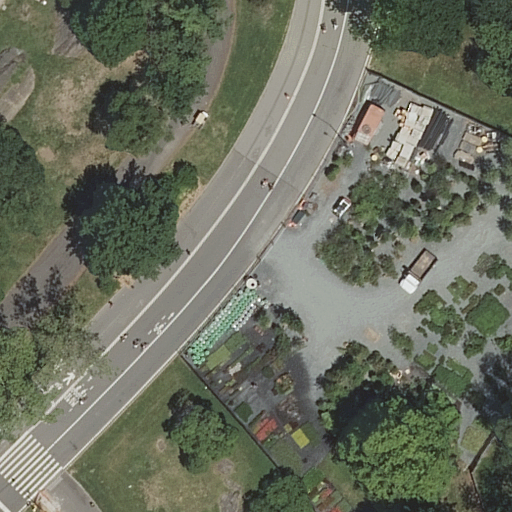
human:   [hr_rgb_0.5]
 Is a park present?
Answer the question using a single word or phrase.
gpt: yes

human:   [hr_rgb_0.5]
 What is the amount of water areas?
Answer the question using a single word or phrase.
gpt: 0

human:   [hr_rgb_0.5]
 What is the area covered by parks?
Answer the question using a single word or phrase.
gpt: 10633m2

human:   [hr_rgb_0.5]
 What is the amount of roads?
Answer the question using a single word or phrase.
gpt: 4

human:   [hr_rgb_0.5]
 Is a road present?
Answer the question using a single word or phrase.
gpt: yes

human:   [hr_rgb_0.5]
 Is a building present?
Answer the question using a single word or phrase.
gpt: no

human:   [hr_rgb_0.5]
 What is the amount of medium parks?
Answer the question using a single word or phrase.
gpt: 0

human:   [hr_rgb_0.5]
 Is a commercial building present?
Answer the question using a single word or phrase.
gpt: no

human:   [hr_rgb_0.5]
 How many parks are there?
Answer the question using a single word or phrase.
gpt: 1

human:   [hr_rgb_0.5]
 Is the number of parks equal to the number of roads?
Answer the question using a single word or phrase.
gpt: no

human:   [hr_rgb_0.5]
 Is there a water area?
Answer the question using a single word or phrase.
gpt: no

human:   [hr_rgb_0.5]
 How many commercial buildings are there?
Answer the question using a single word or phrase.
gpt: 0

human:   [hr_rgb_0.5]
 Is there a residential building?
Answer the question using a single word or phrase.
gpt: no

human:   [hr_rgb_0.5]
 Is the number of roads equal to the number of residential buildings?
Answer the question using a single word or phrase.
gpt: no

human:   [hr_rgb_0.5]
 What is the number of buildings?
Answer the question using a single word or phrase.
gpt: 0

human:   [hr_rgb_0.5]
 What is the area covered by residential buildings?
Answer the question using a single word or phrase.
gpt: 0m2

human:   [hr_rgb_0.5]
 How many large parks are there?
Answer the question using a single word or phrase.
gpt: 1

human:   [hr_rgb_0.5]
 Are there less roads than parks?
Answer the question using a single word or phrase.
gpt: no

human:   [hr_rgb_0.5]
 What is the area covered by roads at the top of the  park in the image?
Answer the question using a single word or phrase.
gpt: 0m2

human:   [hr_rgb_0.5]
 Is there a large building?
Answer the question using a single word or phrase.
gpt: no

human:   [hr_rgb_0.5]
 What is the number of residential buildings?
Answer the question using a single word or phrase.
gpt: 0

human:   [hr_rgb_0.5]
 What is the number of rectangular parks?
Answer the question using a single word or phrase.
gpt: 1

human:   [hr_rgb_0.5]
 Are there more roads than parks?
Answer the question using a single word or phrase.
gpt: yes

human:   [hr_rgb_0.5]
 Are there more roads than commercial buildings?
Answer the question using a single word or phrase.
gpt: yes

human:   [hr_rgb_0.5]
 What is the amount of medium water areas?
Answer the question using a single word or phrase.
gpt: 0

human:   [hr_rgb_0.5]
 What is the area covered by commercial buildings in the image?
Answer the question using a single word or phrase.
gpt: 0m2

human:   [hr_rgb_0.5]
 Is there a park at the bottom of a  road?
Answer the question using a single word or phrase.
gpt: no

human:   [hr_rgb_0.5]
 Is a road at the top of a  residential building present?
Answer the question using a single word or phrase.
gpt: no

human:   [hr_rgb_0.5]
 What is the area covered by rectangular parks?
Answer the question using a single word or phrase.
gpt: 10633m2

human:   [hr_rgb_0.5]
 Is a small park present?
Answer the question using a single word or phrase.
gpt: no

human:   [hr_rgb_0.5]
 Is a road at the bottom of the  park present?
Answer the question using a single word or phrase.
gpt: yes

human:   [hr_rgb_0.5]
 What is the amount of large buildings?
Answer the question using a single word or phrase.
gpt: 0

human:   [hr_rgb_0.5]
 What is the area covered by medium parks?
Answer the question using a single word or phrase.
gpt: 0m2

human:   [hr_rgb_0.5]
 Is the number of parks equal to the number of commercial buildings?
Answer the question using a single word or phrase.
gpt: no

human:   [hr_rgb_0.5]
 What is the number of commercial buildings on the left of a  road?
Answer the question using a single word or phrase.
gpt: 0

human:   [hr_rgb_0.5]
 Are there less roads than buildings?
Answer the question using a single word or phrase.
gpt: no

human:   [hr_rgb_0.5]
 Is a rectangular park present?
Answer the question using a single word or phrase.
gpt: yes

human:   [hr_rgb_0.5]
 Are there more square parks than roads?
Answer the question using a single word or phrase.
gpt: no

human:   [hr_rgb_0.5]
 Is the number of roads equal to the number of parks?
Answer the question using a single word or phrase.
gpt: no

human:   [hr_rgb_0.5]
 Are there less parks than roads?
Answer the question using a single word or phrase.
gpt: yes

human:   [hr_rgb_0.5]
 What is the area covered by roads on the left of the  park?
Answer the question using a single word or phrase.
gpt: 0m2

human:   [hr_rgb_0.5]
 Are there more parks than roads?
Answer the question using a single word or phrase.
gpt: no

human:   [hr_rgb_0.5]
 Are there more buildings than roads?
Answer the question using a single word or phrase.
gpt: no

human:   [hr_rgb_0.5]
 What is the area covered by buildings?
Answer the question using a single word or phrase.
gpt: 0m2

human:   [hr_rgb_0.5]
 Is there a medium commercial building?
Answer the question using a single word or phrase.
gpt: no

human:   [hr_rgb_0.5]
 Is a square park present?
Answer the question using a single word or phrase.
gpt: no

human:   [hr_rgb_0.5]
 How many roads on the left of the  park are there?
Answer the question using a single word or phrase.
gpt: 2

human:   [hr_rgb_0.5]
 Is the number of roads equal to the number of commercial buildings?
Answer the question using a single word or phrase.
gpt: no

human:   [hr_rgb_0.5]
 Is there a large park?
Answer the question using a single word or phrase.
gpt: yes

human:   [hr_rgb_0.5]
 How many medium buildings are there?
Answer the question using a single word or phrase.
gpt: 0

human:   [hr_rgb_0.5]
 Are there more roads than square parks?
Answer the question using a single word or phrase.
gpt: yes

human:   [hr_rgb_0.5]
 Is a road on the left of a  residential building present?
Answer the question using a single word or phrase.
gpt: no

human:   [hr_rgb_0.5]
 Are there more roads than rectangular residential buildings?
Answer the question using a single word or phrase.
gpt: yes

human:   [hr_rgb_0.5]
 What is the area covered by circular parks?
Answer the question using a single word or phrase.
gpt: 0m2

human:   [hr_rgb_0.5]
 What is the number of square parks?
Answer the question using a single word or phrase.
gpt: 0

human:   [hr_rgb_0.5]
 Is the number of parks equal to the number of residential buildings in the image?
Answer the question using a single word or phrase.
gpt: no

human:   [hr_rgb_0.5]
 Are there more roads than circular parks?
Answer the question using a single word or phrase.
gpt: yes

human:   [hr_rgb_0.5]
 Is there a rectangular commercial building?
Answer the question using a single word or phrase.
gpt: no

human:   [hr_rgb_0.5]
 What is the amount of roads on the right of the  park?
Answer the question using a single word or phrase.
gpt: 0

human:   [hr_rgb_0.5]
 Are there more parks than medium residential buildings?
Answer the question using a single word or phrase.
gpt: yes

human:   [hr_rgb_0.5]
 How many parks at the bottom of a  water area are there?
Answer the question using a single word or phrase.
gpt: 0

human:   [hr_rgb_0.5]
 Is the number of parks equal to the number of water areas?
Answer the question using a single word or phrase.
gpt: no

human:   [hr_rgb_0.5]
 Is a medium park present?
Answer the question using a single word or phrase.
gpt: no

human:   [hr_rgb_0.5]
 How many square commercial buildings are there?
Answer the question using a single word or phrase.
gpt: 0